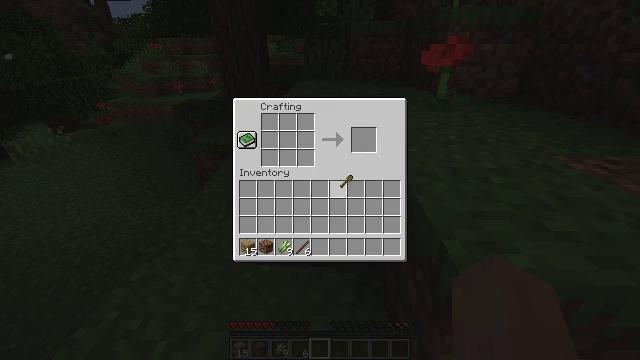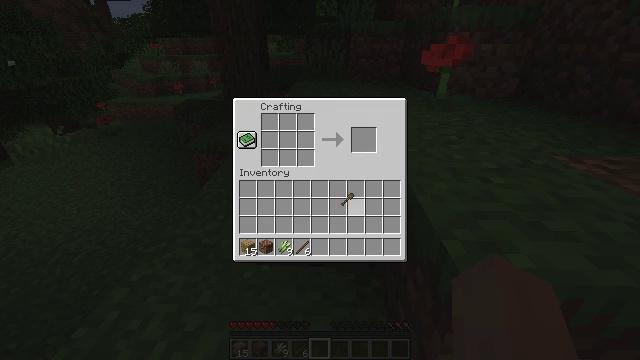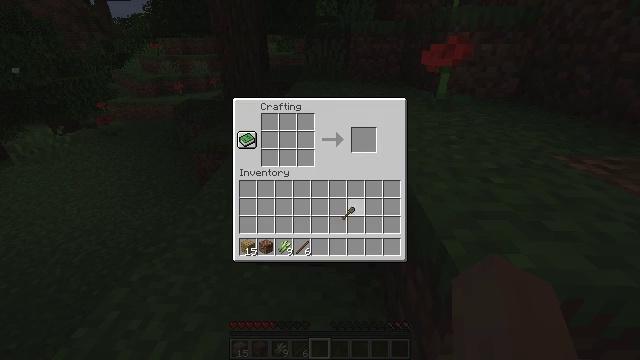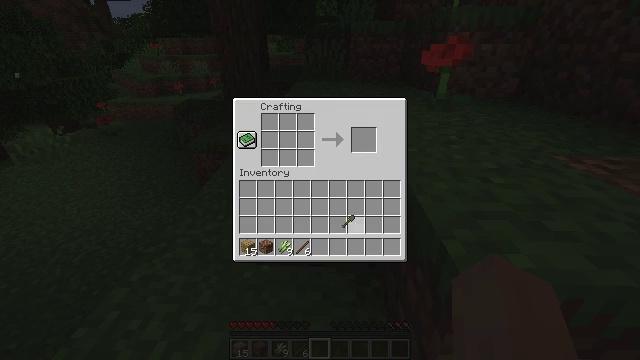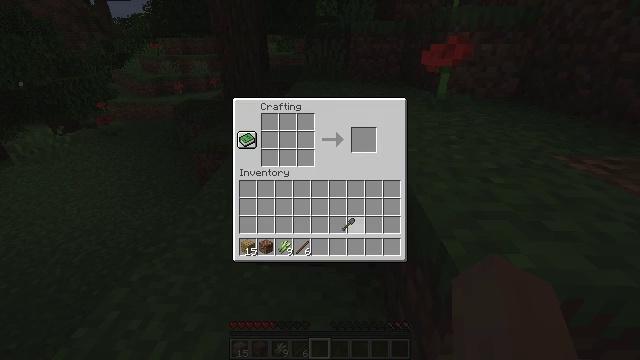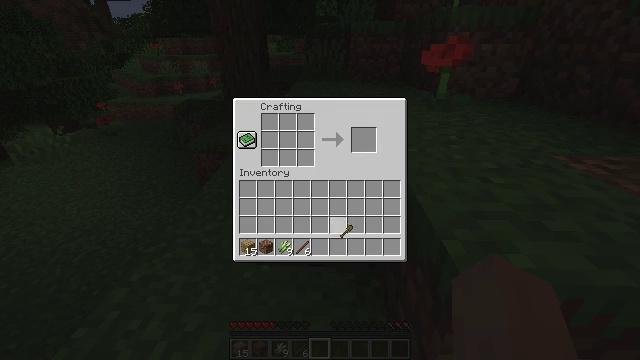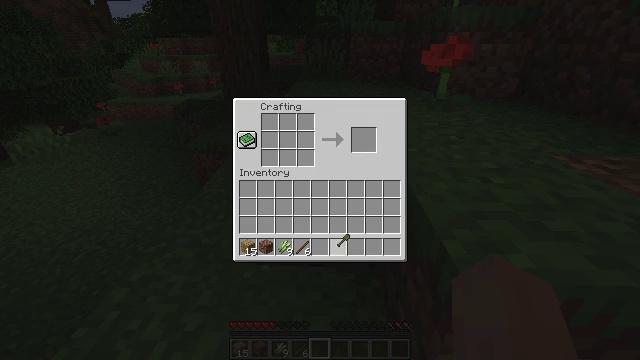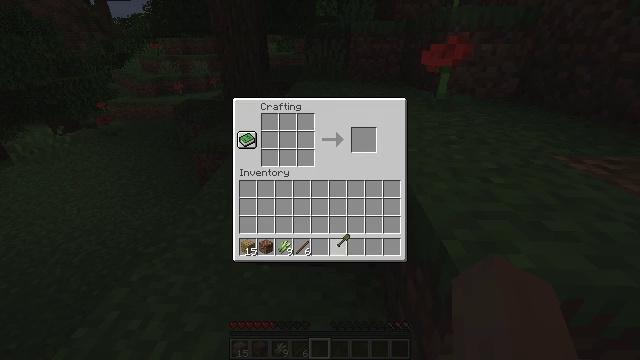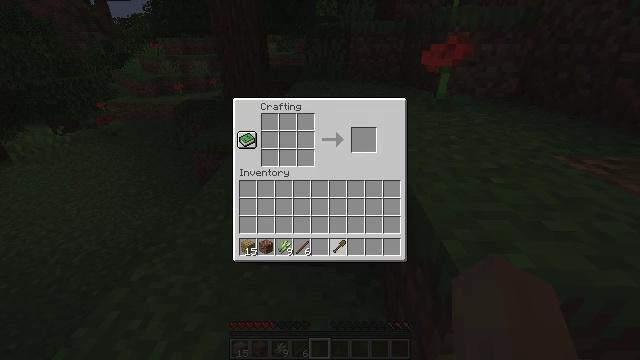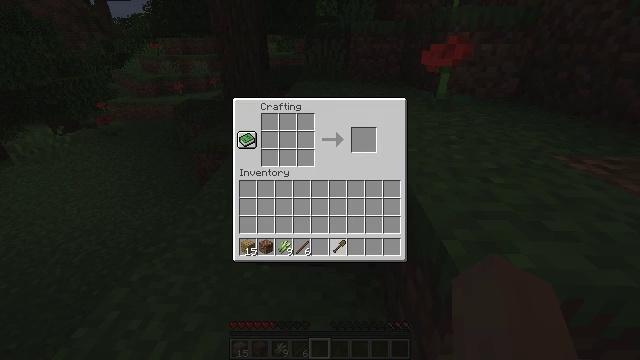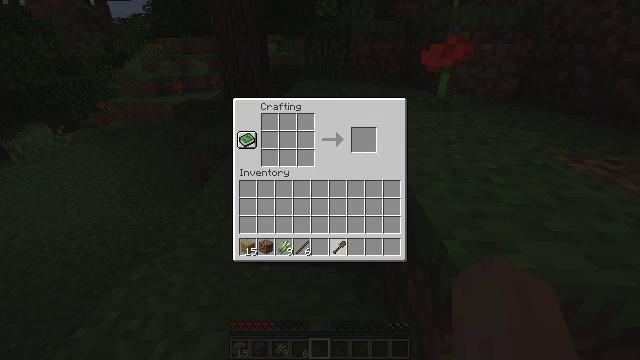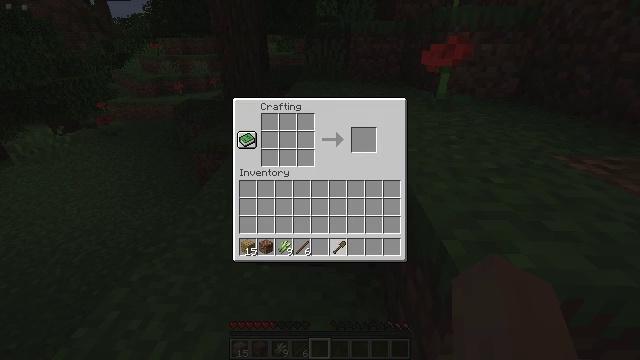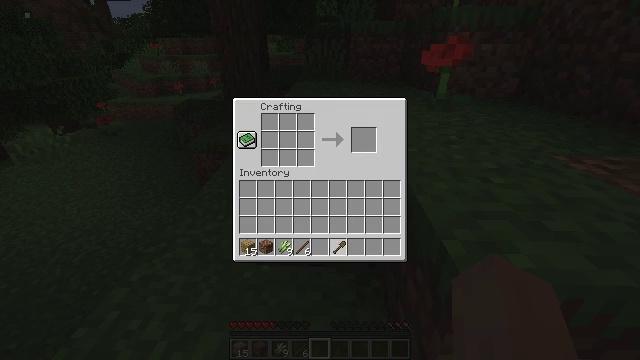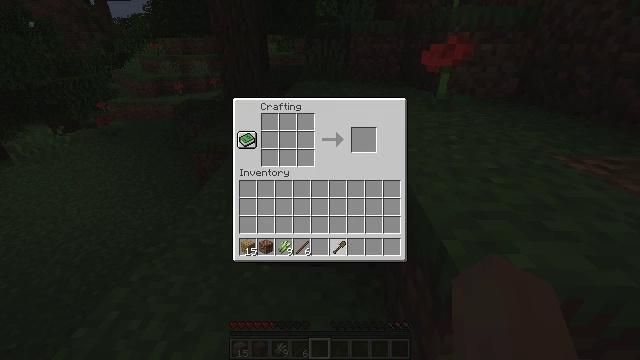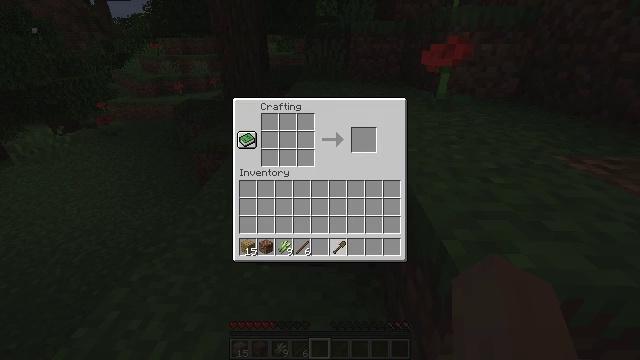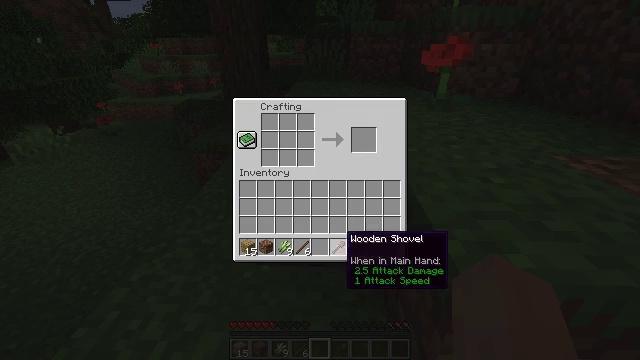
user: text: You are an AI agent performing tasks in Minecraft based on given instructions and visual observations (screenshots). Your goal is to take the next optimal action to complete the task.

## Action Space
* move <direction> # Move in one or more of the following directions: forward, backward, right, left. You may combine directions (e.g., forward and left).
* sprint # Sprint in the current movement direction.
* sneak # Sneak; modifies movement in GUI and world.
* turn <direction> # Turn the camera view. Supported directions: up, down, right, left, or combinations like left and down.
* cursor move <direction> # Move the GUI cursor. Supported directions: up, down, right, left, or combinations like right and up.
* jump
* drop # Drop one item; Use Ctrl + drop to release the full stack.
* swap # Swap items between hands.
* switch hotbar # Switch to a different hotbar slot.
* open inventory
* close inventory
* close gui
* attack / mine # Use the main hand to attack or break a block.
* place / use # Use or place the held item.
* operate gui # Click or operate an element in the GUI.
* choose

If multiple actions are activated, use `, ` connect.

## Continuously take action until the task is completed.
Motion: motion action
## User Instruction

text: Combine wooden planks and a stick to craft a wooden sword.
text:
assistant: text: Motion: cursor move down
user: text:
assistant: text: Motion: cursor move down
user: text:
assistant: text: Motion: cursor move down
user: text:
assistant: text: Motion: no_op
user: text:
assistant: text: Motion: cursor move down
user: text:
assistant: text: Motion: cursor move down
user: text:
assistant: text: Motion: no_op
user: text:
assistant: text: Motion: no_op
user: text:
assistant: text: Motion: no_op
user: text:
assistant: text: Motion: no_op
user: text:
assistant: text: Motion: no_op
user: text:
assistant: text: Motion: operate gui
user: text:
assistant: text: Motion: operate gui
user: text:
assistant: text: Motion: operate gui
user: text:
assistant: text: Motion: no_op
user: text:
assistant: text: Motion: no_op
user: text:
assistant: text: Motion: cursor move left
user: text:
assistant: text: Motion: no_op
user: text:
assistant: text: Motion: no_op
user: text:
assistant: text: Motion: no_op
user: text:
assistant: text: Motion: no_op
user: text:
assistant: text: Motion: no_op
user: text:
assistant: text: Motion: cursor move left
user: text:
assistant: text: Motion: no_op
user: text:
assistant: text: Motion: no_op
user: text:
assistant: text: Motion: operate gui
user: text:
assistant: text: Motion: operate gui
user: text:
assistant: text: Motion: operate gui
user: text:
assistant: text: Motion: no_op
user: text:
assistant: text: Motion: cursor move up